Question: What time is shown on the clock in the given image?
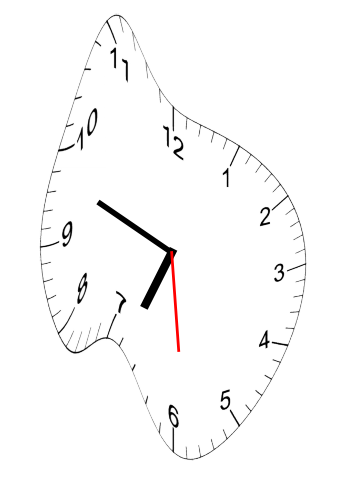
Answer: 06:48:29